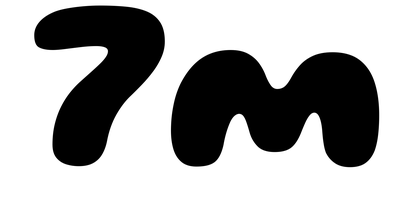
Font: Gluten_ExtraBold